Question: today I found that my laptop's fan is worked in full level. after checking 'performance' tab in 'task manager' I see CPU usage is 100% and not change. I see 'webproxy.exe' process in top of 'resource monitor' list and everytime I end this process, after 1 second it run again.

I searched for it but can't find any help. I just suspend it for help my dear CPU.
- -
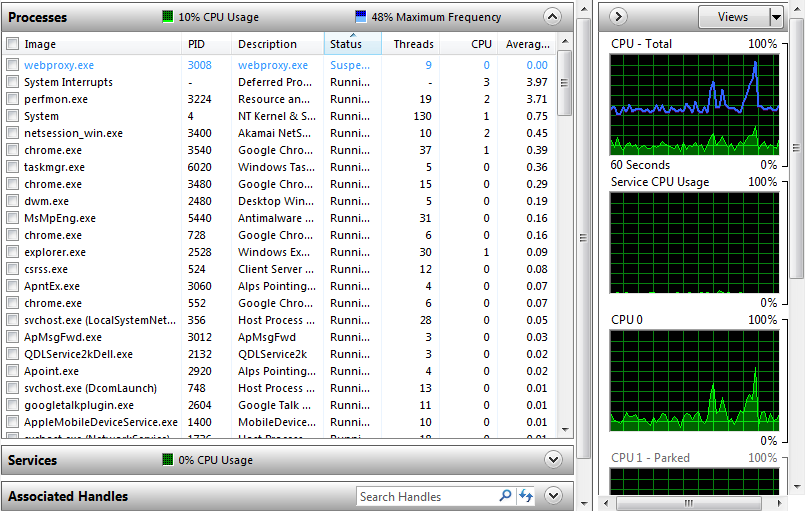
Answer: create a zip code, name it webproxy.exe, replace it with the real webproxy.exe file in C:/windows/syswow64 folder or where ever that is, in the safe mode.